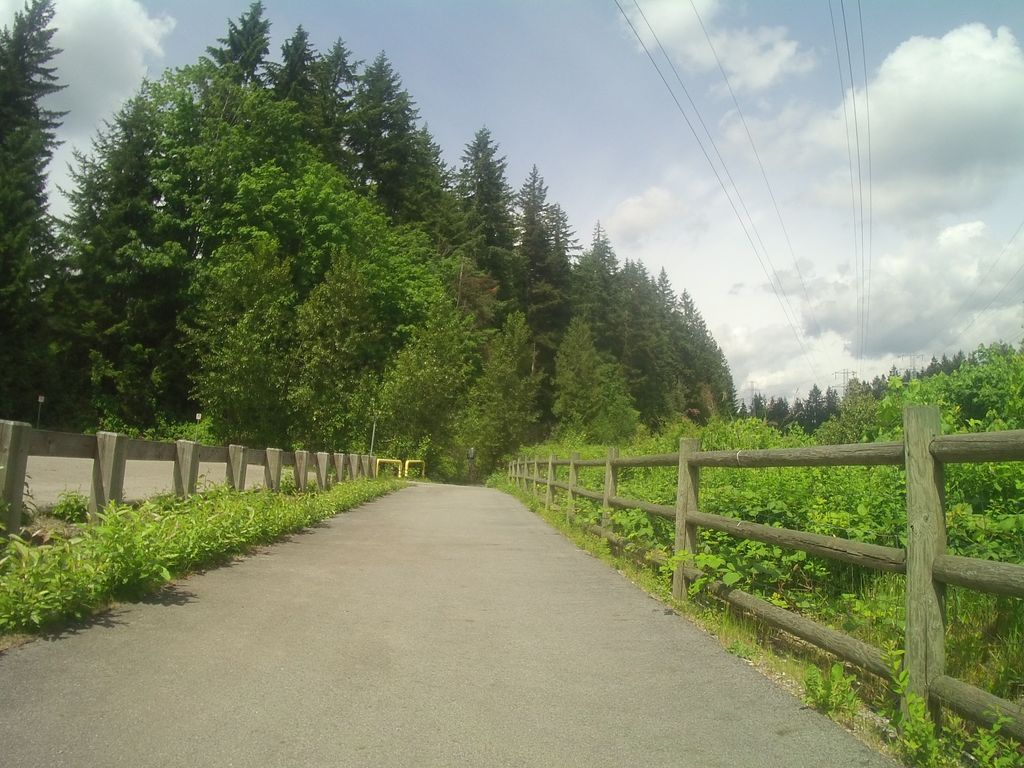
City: vancouver